Breast ultrasound image
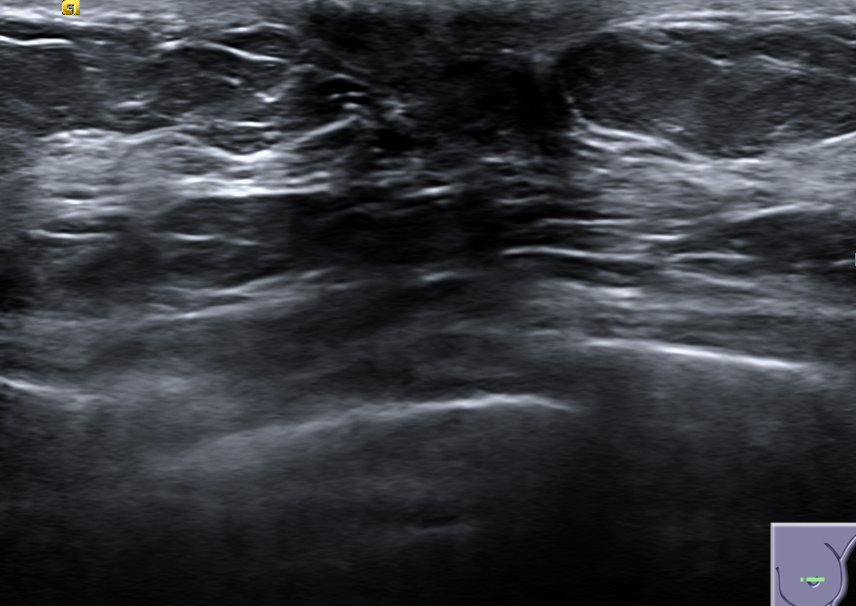
Diagnosis: normal